Group 1:
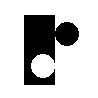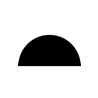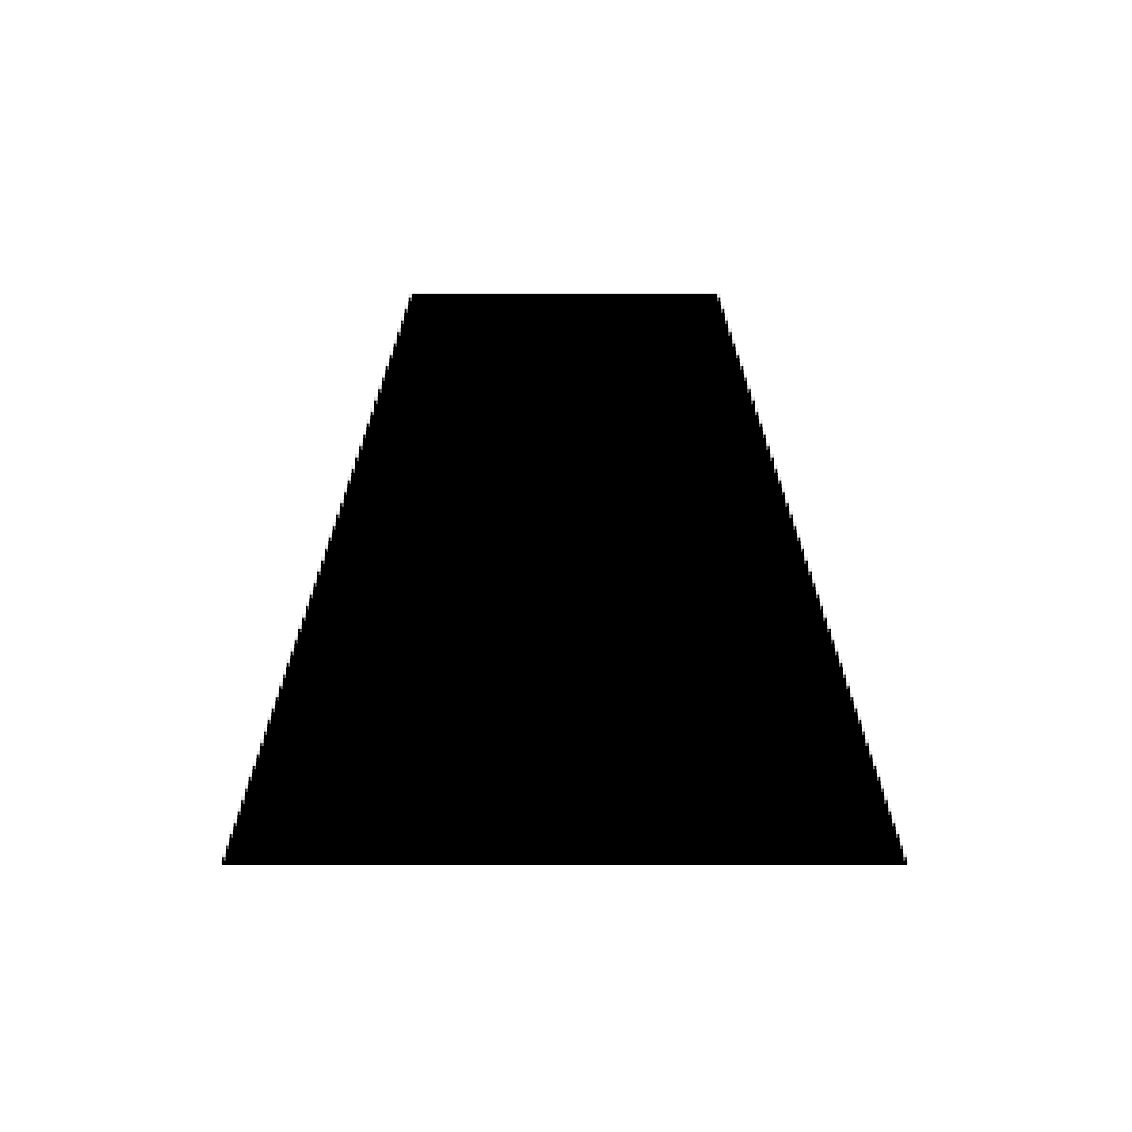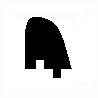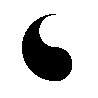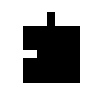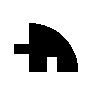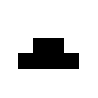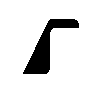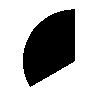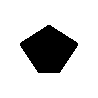
Group 2:
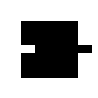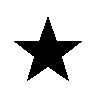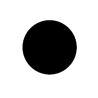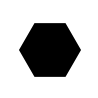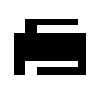
Rule separating the two groups: Can be arranged with multiple copies of itself to form some convex shape vs. not so.
Concepts: tiling
Author: Leo Crabbe